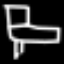
Label: chair